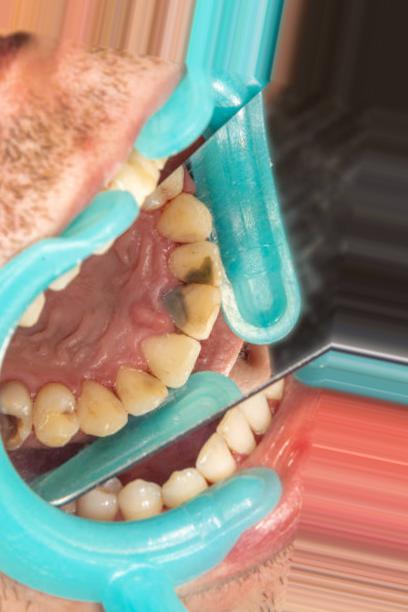
Condition: Caries